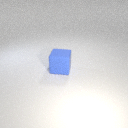
large blue rubber cube